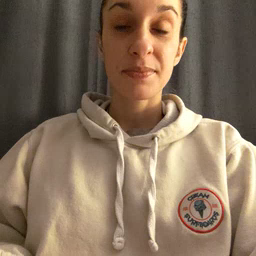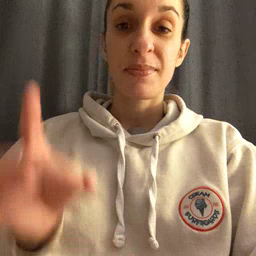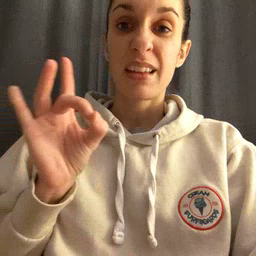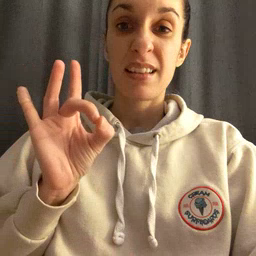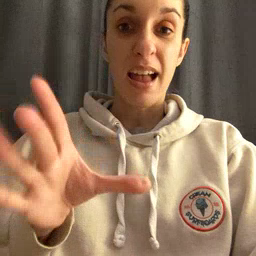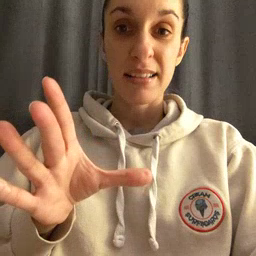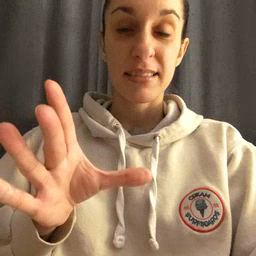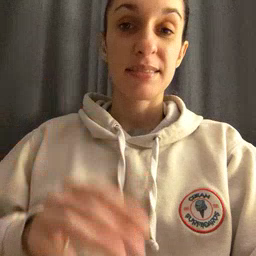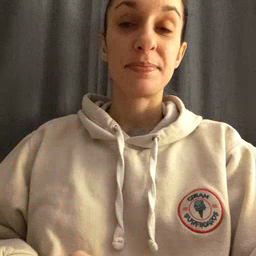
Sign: hate